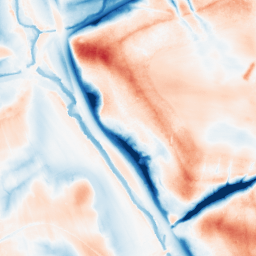
Category: edge_preserving
Decomposition family: guided
Decomposition parameters: radius: 16
eps: 1
Upsampling method: quartic
Upsampling parameters: scale: 4
Upsampling scale: 4